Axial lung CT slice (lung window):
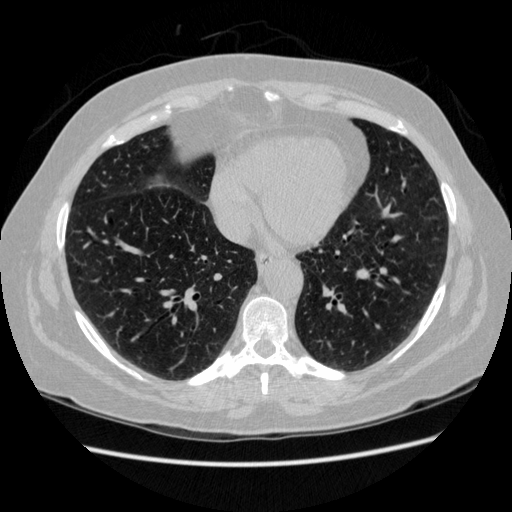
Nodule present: no